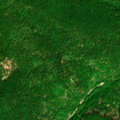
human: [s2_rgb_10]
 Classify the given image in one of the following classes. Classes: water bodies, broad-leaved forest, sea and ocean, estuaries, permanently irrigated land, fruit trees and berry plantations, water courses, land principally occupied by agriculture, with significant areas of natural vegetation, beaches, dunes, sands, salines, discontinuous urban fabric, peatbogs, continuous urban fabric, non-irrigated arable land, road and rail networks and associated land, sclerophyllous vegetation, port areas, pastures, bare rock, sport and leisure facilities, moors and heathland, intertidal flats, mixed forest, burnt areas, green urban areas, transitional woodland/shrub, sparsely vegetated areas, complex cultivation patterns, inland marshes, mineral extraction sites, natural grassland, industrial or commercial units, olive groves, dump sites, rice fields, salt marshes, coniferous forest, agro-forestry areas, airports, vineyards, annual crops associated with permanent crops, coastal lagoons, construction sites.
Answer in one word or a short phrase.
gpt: broad-leaved forest, transitional woodland/shrub